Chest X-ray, AP view. Patient: 61 years old, sex F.
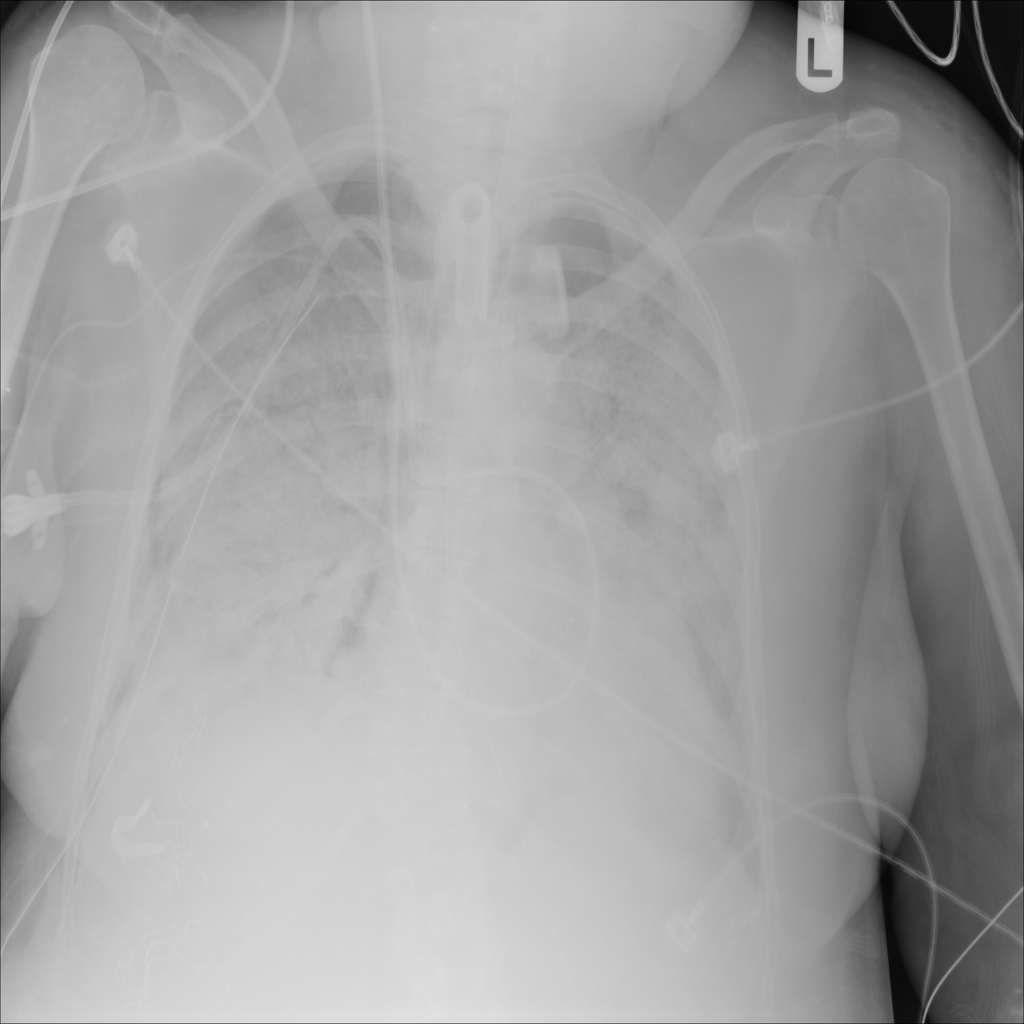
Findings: No Finding